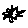
Label: flower